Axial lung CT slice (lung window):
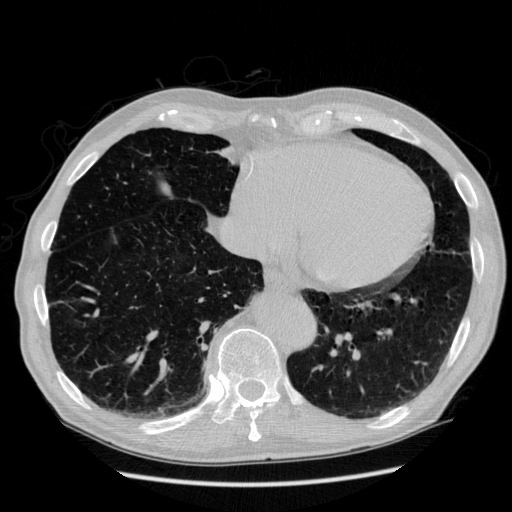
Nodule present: no